Question: Here is a visual of what is happening, since I am not great at describing this in words:

You can also see this in action by clicking <URL>.
Also, this behavior is not exhibited when you click on one of the recipes (the same list is generated on that page too, with the same css stylings), so I am stumped.
Any help would be greatly appreciated.
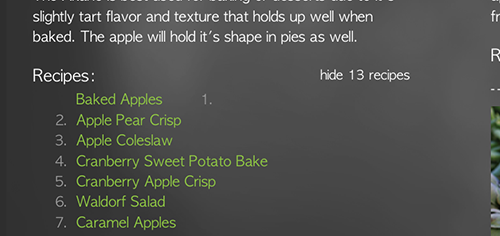
Answer: The two floated elements above the list are causing that. You could just add 'clear: both':
'''
.recipeList {
clear: both;
}
'''